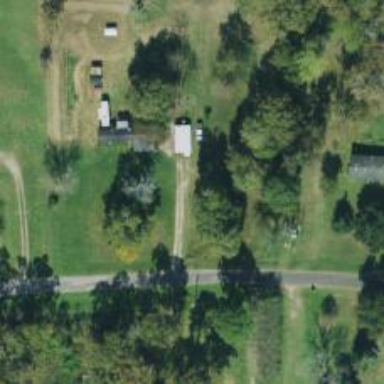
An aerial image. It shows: Driveway.